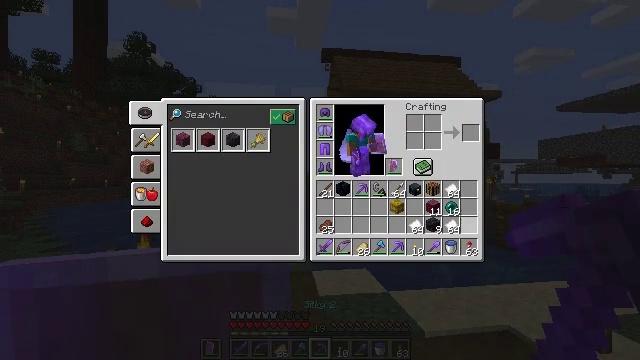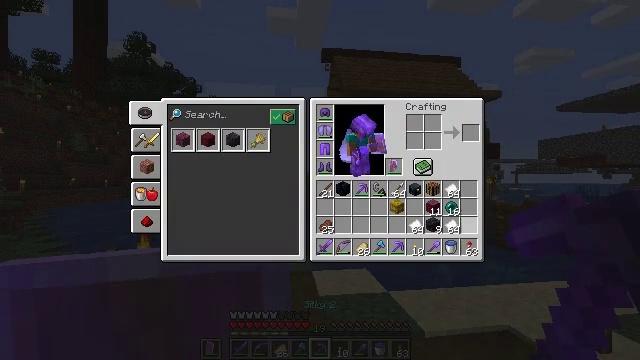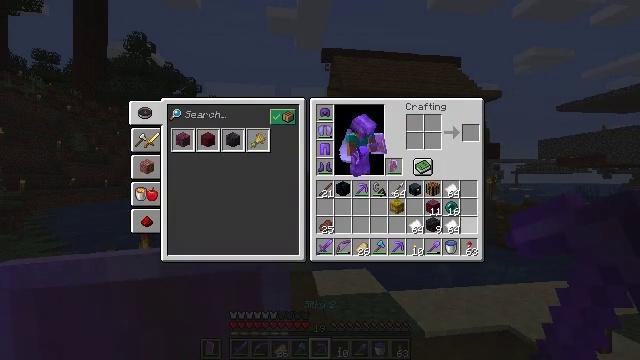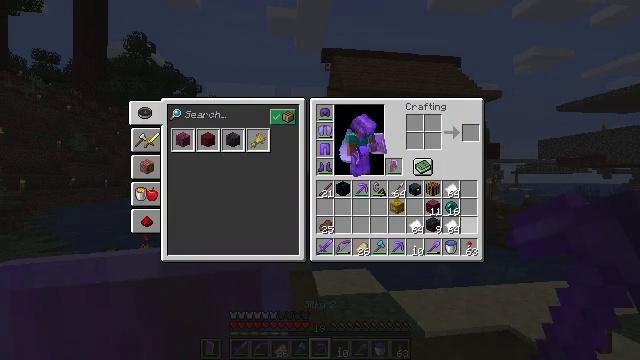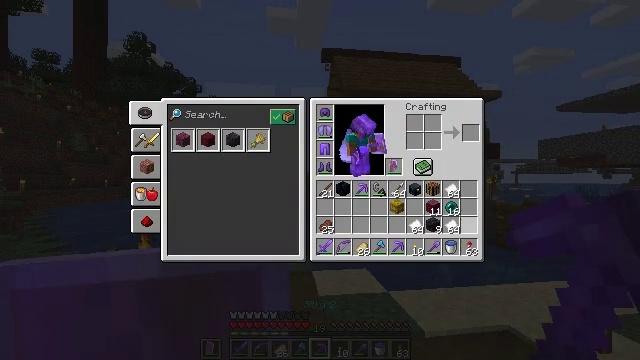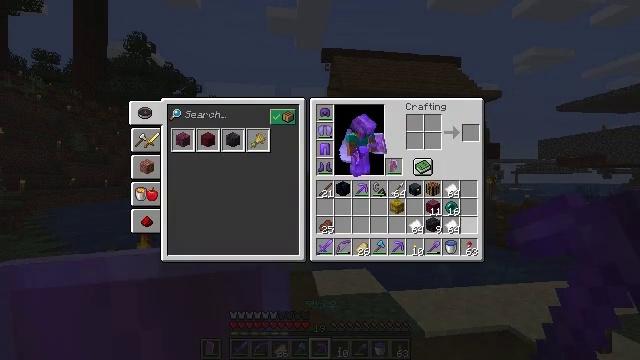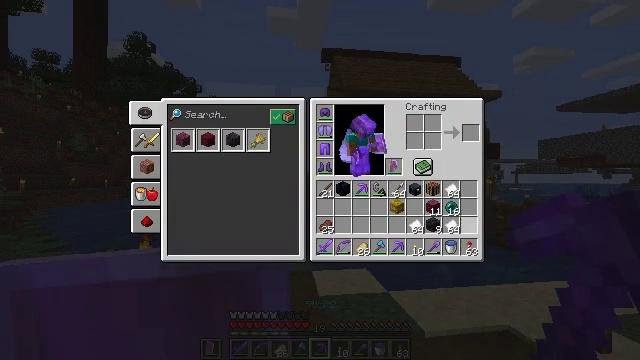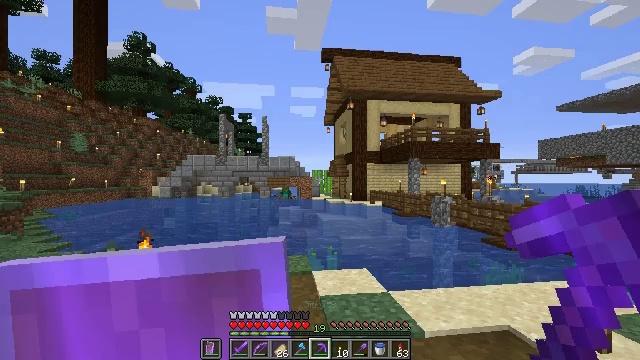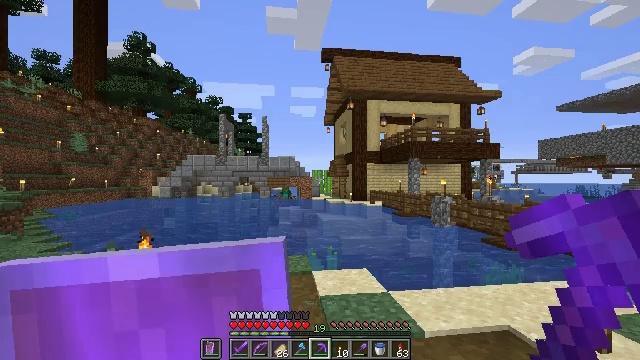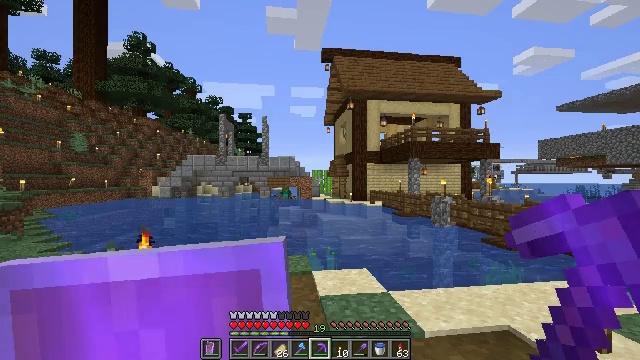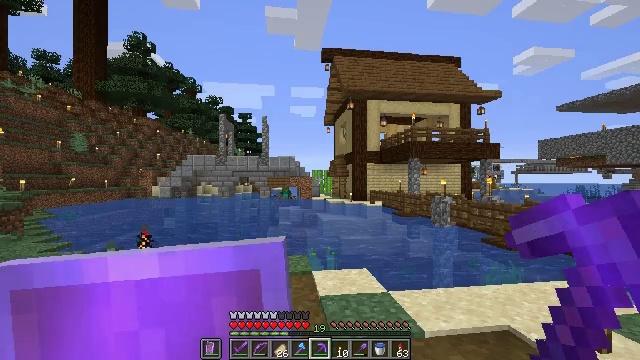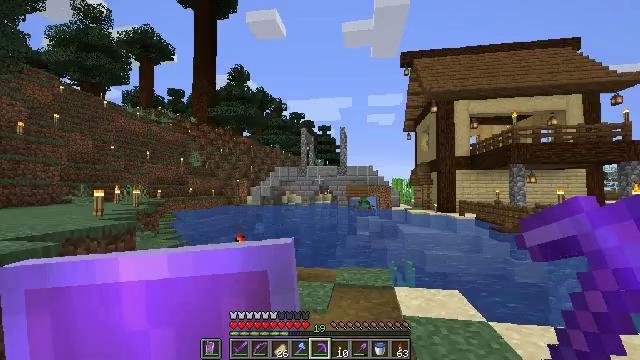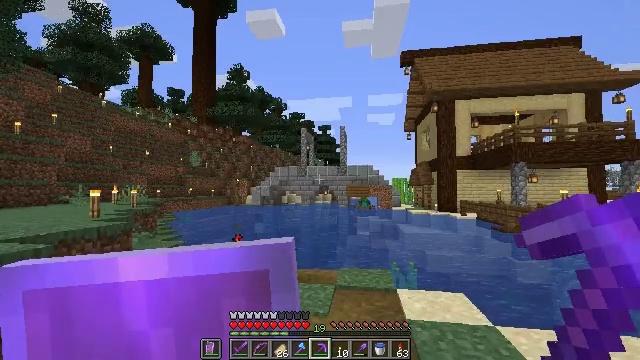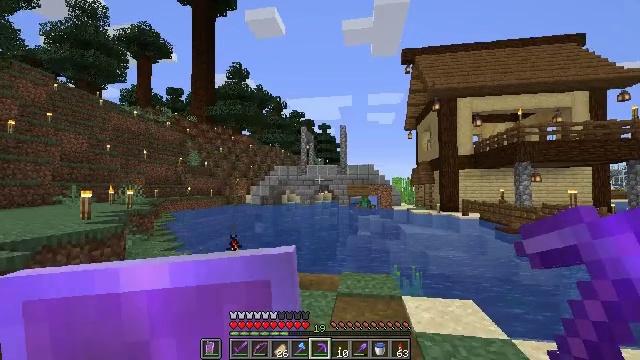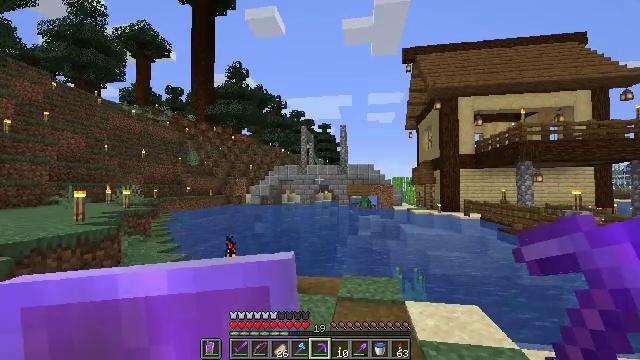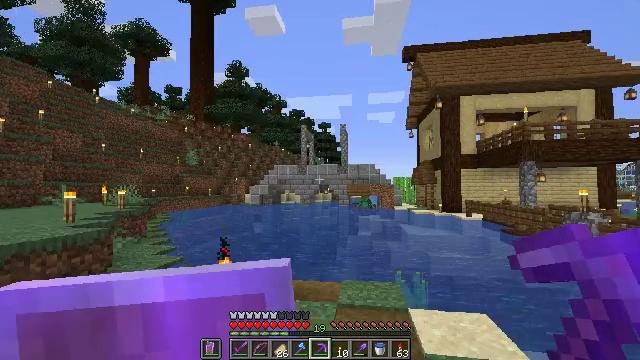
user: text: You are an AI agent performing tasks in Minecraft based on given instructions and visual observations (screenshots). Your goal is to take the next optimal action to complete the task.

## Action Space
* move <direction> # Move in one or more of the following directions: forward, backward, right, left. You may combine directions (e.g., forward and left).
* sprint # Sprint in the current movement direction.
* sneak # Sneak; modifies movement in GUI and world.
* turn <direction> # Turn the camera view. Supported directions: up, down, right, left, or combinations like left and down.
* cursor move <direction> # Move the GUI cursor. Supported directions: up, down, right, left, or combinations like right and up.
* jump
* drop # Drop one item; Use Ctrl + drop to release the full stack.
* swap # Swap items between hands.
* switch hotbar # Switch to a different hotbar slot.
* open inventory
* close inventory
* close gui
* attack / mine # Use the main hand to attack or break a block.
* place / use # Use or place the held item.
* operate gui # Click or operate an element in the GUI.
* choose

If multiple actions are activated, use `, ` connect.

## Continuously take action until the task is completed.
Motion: motion action
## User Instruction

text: Combine materials in the crafting table to make a firework rocket.
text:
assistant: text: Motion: sneak, attack / mine
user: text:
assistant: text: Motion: sneak
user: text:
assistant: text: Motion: no_op
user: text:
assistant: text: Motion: no_op
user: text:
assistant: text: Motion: no_op
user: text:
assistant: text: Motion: no_op
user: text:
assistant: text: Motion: no_op
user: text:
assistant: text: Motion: no_op
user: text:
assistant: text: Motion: no_op
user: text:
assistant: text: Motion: no_op
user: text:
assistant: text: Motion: move forward, turn left and up
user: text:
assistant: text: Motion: move forward
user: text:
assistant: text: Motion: move forward
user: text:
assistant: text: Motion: move forward
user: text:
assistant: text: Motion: move forward
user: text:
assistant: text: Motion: move forward
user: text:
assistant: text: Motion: move forward, turn right and up
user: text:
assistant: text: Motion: move forward, turn right
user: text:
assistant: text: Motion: move forward, turn right and down
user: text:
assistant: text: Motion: turn right and down
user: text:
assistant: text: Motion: turn right
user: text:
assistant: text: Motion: no_op
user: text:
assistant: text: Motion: turn right
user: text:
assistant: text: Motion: turn right
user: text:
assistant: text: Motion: no_op
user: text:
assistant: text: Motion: no_op
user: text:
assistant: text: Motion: no_op
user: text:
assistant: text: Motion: no_op
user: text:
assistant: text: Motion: no_op
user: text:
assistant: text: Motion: no_op